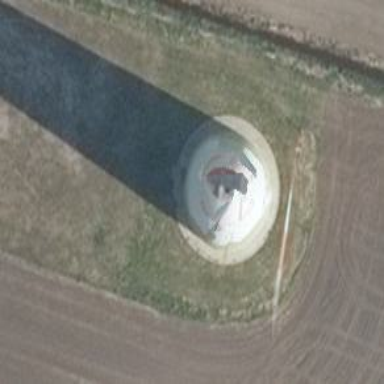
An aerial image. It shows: Wind generator powered by wind turbine.